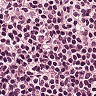
Metastatic tissue present: no